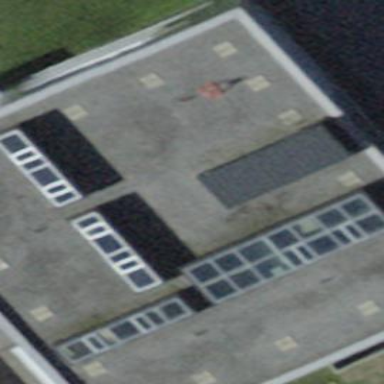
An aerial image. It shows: School building.